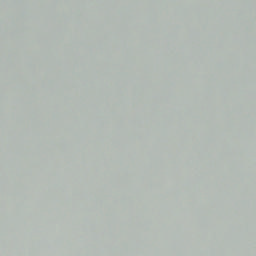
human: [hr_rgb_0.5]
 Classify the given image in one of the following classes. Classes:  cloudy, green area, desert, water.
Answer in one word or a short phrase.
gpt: cloudy